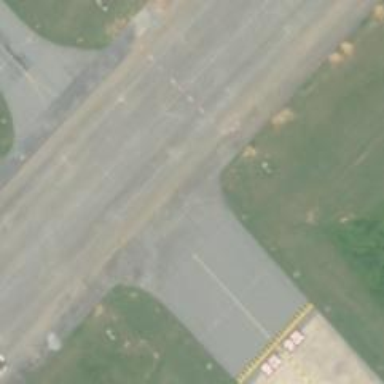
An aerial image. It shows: Image of taxiway at airport.